Question: I want to plot the overlapping area of 2 rectangles in a color. I know I can plot the rectangles by using the rectangle command. With rectint I can find out whether they overlap or not.
Is there a specific command for this or does anyone know how I can do this? As you have noticed, I do not have much experience with Matlab.
Code:
'''
A = [0 0 3 3];
B = [2 2 2 2];
hold on;
rectangle('Position',A) %plot rectangle A
rectangle('Position',B) %plot rectangle B
if (rectint(A,B) > 0)
%plot overlapping
end
hold off;
'''
Image:

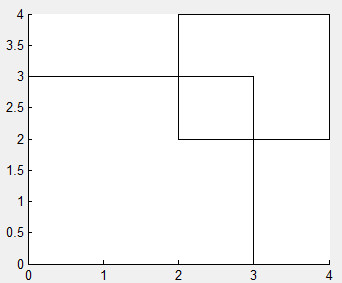
Answer: Assuming the rectangles overlap, the part for the plotting could be done like this:
'''
if (A(1)<=B(1))
intersection(1)=B(1);
intersection(3)=A(1)+A(3)-B(1);
else
intersection(1)=A(1);
intersection(3)=B(1)+B(3)-A(1);
end
if (A(2)<=B(2))
intersection(2)=B(2);
intersection(4)=A(2)+A(4)-B(2);
else
intersection(2)=A(2);
intersection(4)=B(2)+B(4)-A(2);
end
intersectionPlot=rectangle('Position', intersection);
set(intersectionPlot, 'FaceColor', 'r'); % r stands for red, you can choose any other color
'''